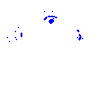
Particle: pion